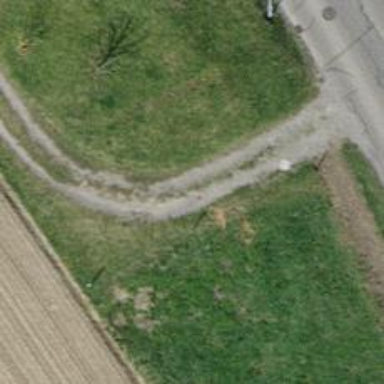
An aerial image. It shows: Paved track with grade 3 quality surface.